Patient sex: M
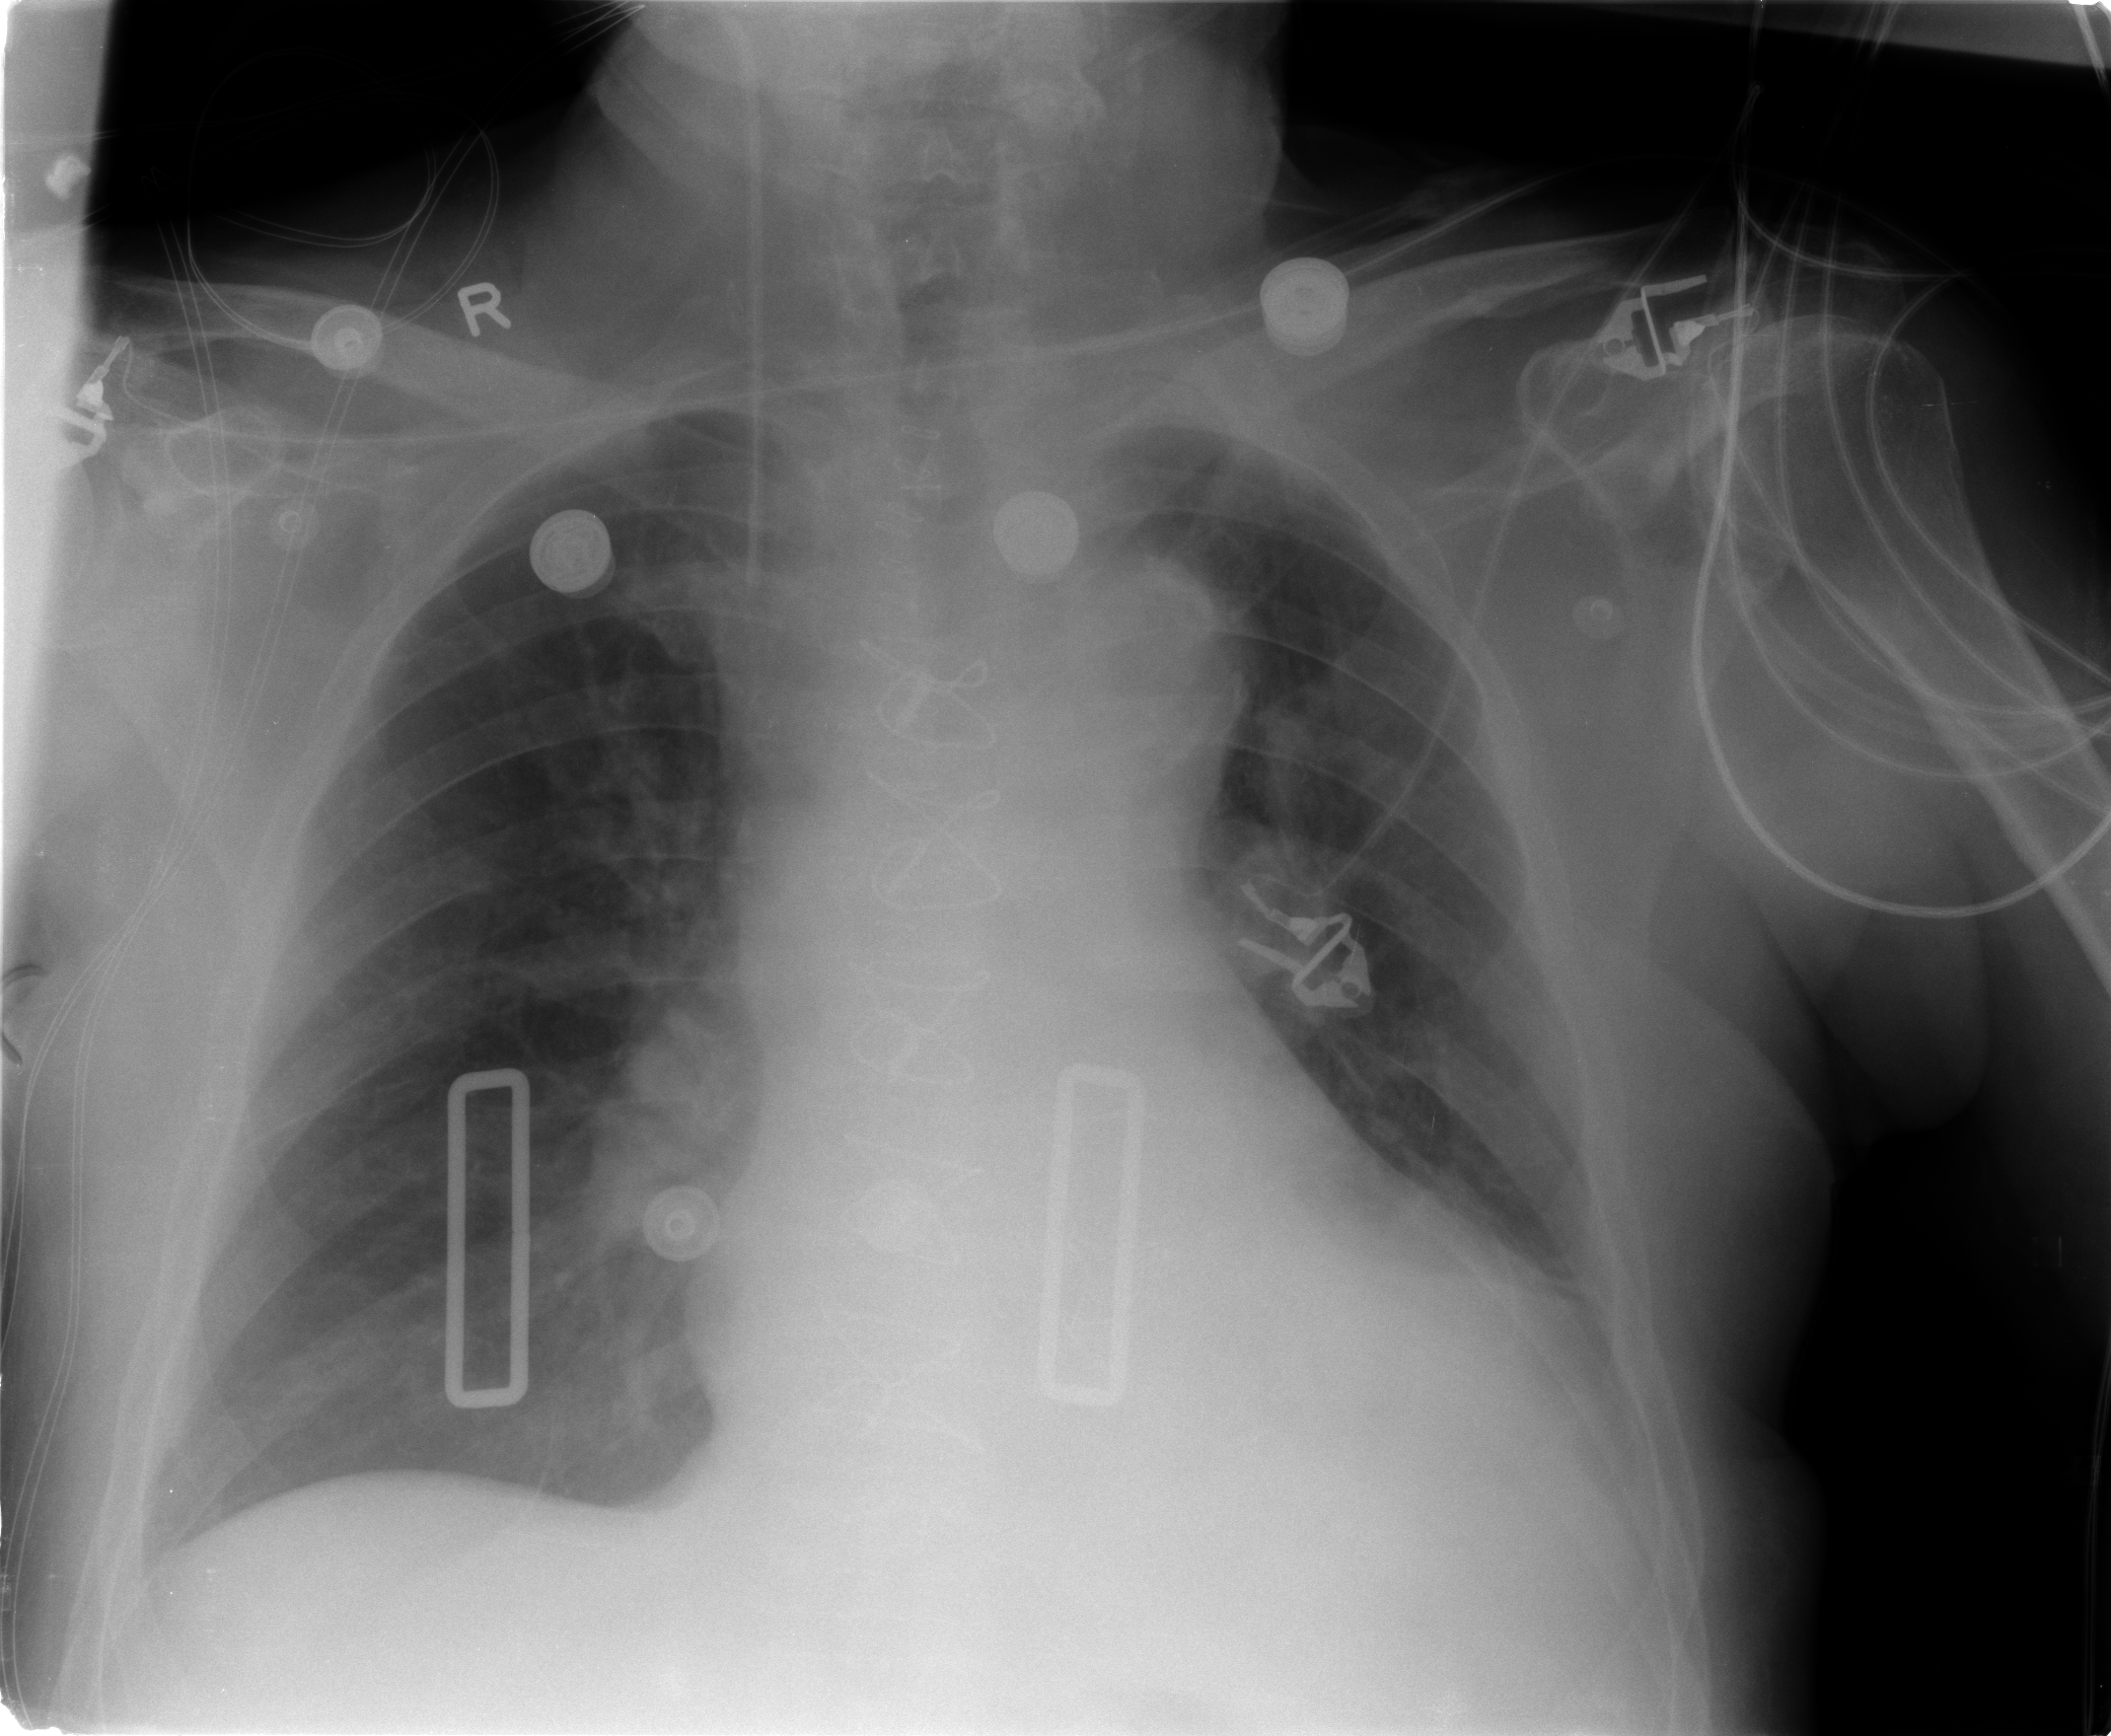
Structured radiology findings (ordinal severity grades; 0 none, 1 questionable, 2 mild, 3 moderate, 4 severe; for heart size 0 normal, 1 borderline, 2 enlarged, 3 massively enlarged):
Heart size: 2
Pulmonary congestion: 1
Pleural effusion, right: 0
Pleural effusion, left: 2
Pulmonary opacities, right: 0
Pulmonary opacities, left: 0
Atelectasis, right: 0
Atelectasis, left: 2